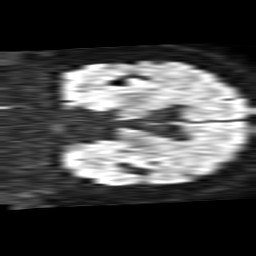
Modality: TRACE
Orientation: coronal
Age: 64
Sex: male
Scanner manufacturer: philips
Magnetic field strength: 1.5 T
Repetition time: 3.548 s
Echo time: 0.09719 s